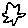
Label: star